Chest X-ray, PA view. Patient: 70 years old, sex M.
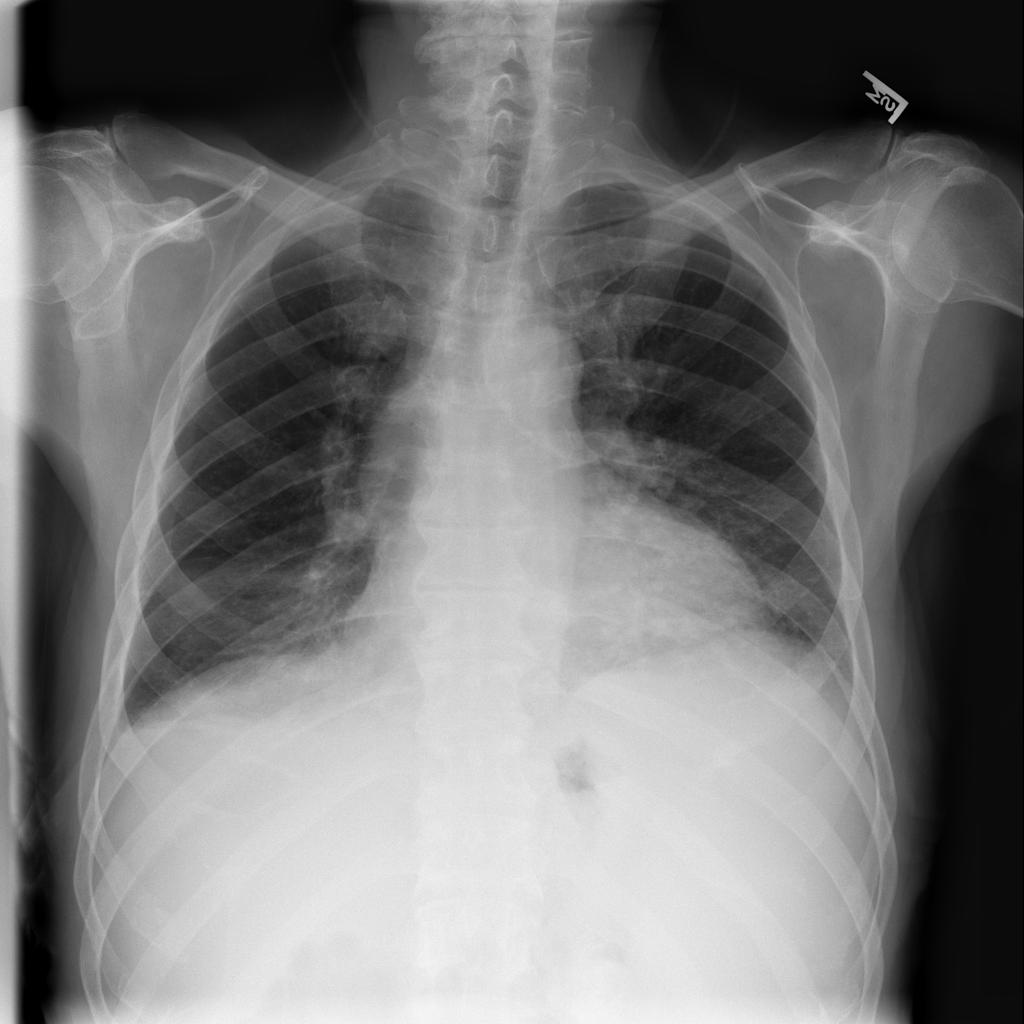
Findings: Effusion